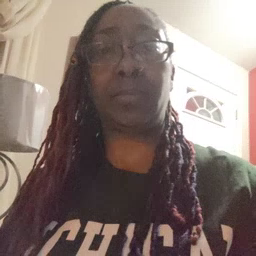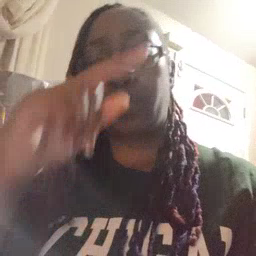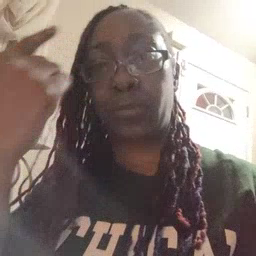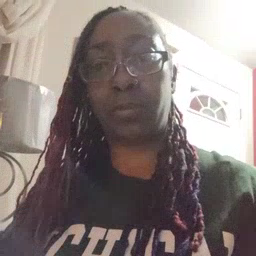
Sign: black